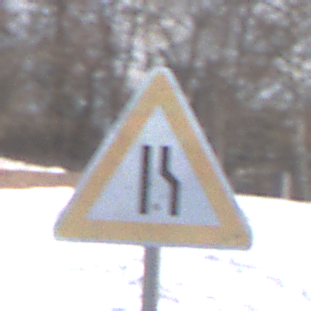
Verkehrszeichen: EinseitigVerengteFahrbahnRechts
Umgebung: Outdoor, Nature
Tageszeit: MorningAfternoon
Wetter: PartlyCloudy
Licht: Natural
Jahreszeit: Winter
Kontrast: HighContrast